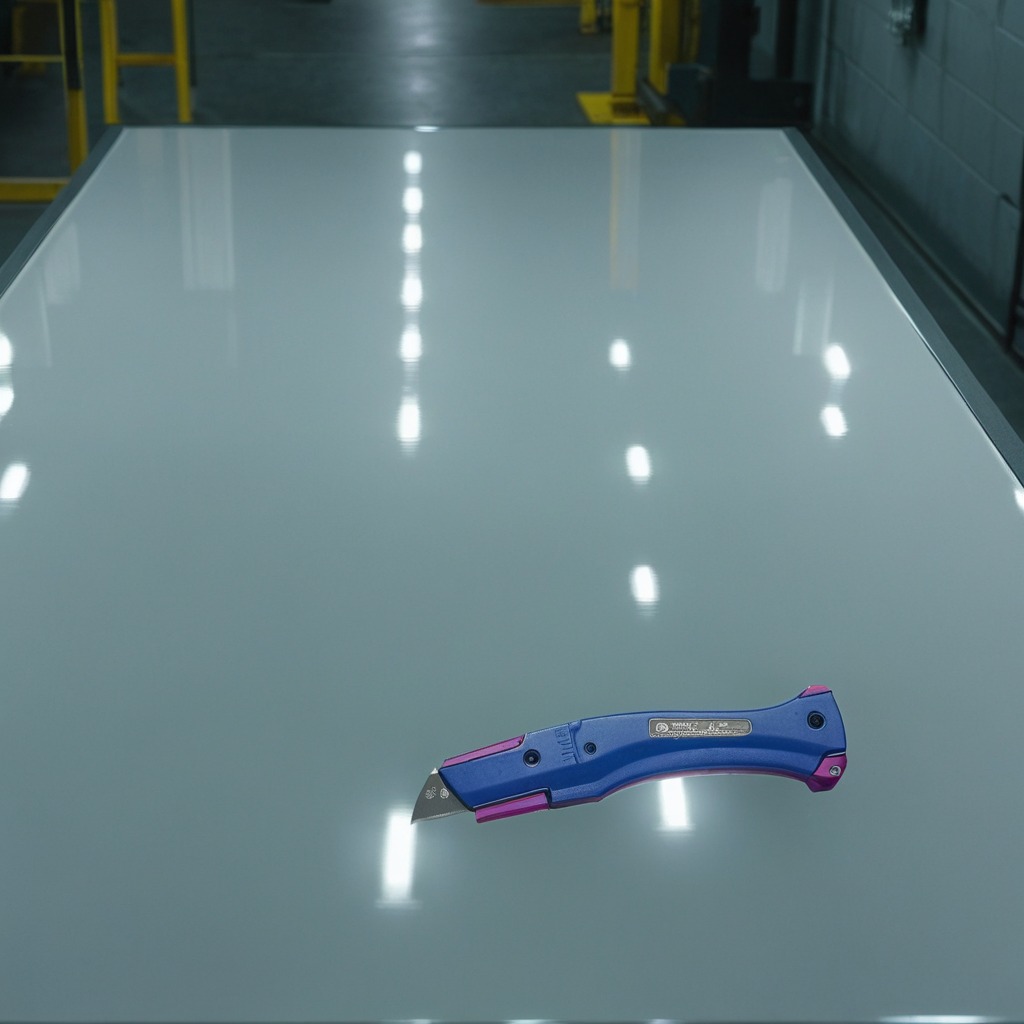
A utility knife is lying on a high-gloss table in a ship maintenance bay industrial lighting.